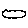
Label: cloud